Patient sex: F
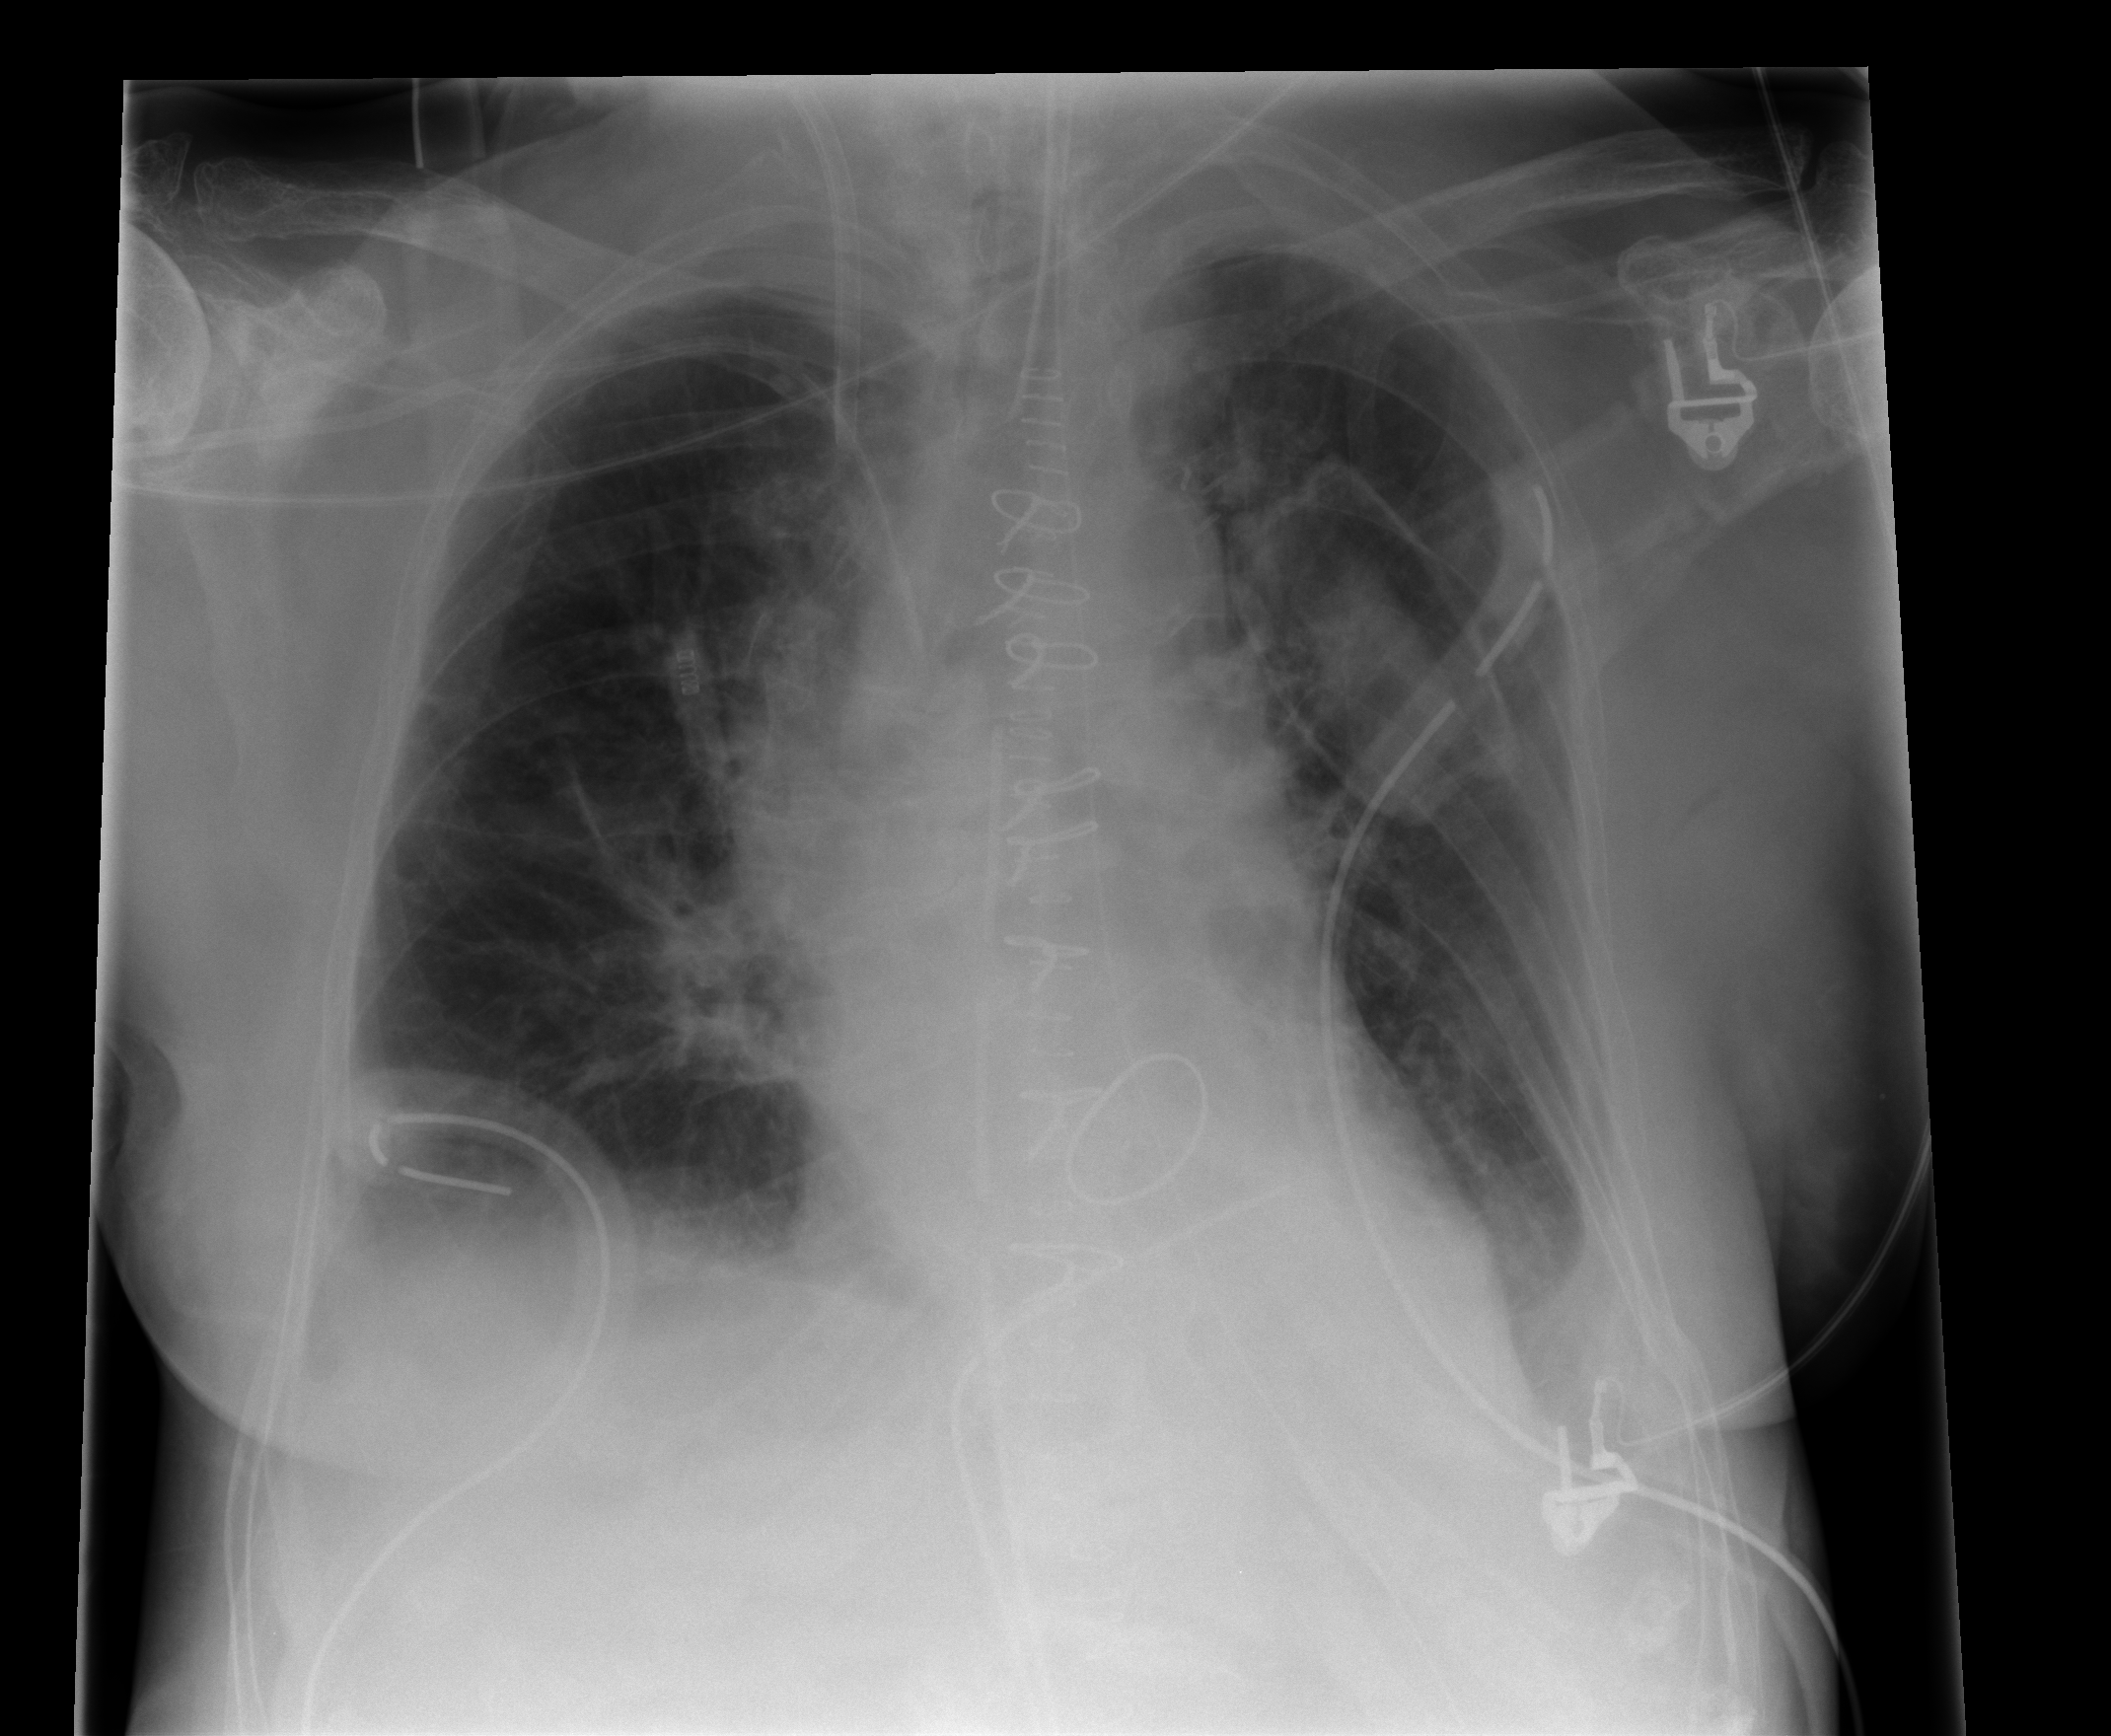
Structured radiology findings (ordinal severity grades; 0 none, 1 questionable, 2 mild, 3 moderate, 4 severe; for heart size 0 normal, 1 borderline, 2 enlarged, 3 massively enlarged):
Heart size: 0
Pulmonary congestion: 1
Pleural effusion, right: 2
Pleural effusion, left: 2
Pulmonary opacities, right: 0
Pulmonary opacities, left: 0
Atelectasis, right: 2
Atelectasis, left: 2